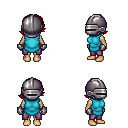
a pixel art fantasy rpg character, female body template, human, tanned skin, teal tunic, magenta pants, red swoop hairstyle, metal helm, metal gloves, four views (front, back, left, right), 2x2 character sprite sheet, small pixel art, hard edges, no anti-aliasing